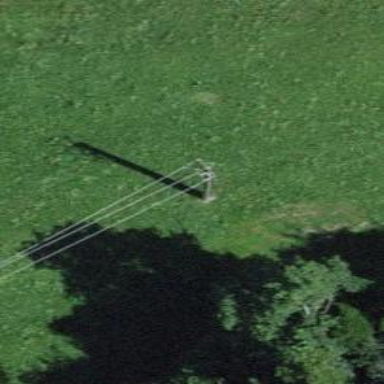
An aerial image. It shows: Utility pole as the man-made structure.